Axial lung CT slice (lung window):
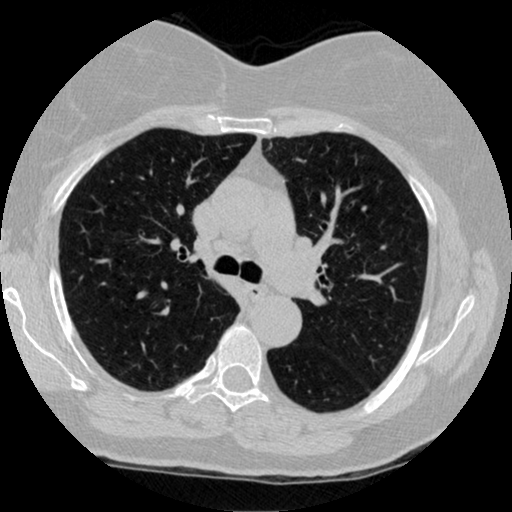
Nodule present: no